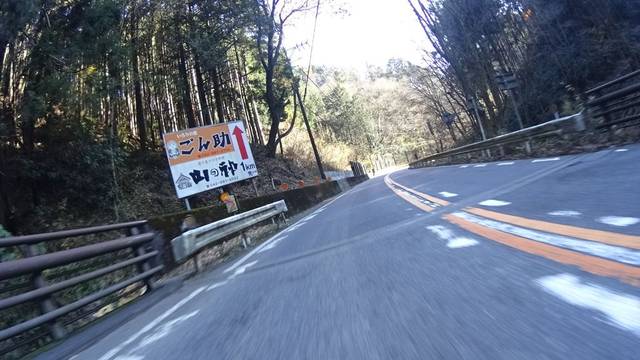
Region: Japan
Coordinates: 35.621, 139.236